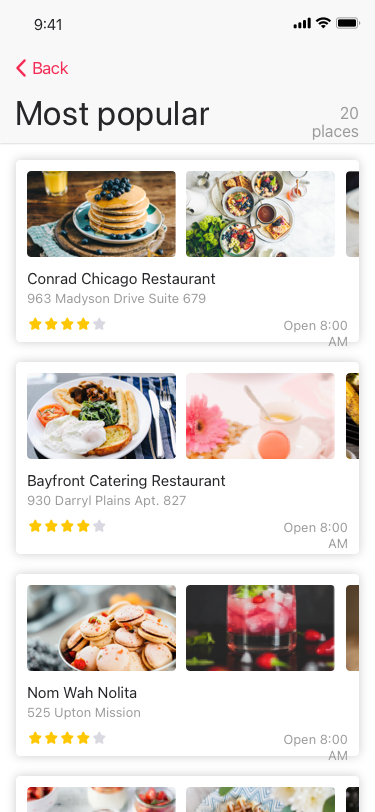
Text in this UI design:
Conrad Chicago Restaurant
963 Madyson Drive Suite 679
Open 8:00 AM
Nom Wah Nolita
525 Upton Mission
Open 8:00 AM
Bayfront Catering Restaurant
930 Darryl Plains Apt. 827
Open 8:00 AM
Back
Most popular
20 places